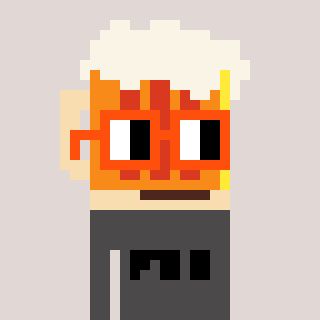
a pixel art character with square orange glasses, a beer-shaped head and a grayscale-colored body on a warm background